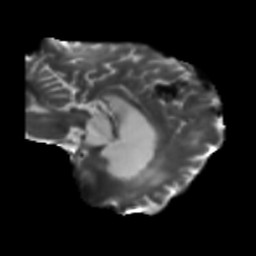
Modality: T2w
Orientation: sagittal
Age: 65
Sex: female
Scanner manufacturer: siemens
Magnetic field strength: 3 T
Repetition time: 5.25 s
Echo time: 0.08 s